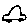
Label: car